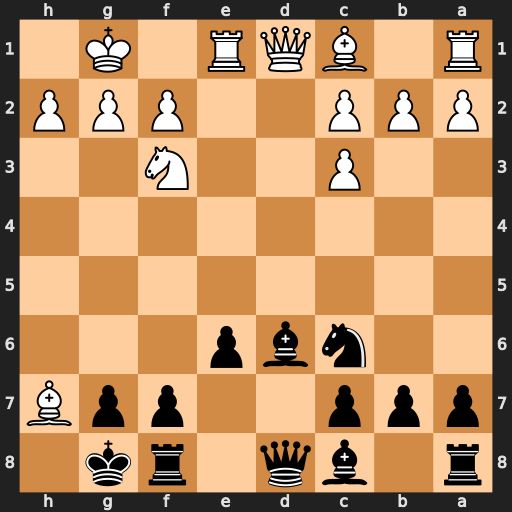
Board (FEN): r1bq1rk1/ppp2ppB/2nbp3/8/8/2P2N2/PPP2PPP/R1BQR1K1
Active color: b
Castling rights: -
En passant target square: -
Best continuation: Kxh7 Ng5+ Kg6